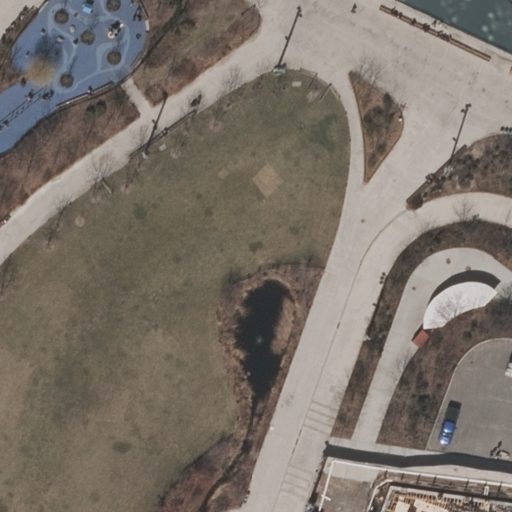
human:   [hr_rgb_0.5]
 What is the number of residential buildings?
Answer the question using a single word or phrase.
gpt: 1

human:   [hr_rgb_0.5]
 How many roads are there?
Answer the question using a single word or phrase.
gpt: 4

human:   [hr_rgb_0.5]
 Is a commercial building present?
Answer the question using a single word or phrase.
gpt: no

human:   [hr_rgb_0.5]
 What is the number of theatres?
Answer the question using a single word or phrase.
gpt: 1

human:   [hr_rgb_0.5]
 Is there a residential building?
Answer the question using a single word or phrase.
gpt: yes

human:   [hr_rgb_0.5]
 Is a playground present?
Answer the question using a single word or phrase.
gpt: yes

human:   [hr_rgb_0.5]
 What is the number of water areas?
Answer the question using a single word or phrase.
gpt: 1

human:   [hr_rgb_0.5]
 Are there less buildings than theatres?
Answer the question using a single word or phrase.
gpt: no

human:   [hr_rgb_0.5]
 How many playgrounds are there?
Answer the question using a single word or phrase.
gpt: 1

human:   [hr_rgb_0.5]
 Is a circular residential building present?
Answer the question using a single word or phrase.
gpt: no

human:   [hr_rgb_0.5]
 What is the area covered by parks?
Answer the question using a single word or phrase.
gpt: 43m2

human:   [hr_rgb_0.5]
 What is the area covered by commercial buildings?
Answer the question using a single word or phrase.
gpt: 0m2

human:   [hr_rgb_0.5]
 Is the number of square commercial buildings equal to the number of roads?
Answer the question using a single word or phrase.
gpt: no

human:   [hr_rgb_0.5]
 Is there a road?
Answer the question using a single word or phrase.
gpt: yes

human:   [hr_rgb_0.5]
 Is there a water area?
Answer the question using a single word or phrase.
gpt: yes

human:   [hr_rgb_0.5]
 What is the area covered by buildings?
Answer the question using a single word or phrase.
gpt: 3m2

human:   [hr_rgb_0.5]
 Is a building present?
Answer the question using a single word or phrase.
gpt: yes

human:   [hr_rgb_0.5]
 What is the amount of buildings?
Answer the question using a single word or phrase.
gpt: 1

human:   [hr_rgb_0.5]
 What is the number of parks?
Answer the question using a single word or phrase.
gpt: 1

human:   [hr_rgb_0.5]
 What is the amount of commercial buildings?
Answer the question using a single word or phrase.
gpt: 0

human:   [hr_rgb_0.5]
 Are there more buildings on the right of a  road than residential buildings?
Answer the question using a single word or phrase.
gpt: no

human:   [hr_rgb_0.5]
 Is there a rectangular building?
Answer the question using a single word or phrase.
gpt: yes

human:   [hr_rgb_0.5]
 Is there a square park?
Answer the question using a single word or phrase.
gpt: no

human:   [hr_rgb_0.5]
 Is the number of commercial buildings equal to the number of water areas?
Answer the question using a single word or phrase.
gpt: no

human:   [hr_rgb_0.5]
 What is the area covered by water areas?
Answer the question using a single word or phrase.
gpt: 122m2

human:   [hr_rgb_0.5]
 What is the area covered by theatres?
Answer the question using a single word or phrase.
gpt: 331m2

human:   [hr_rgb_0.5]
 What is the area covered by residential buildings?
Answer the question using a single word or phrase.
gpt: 3m2

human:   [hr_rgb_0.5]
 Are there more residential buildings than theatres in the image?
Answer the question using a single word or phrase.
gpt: no

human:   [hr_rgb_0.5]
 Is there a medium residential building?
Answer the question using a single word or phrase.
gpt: no

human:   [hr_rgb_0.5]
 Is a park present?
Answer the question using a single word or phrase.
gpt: yes

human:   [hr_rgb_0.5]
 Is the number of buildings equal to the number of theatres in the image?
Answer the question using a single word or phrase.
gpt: yes

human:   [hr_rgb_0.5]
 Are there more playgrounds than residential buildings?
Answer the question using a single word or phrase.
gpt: no

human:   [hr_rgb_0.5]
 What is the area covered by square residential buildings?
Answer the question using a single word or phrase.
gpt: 0m2

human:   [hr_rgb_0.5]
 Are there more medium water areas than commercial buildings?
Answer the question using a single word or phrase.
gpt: yes

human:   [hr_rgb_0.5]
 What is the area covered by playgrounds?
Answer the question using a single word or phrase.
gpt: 55m2

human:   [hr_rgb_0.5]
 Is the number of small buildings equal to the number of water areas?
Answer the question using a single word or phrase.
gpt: yes

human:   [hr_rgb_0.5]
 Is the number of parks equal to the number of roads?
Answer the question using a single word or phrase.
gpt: no

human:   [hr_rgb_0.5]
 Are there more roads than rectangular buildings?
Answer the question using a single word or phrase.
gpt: yes

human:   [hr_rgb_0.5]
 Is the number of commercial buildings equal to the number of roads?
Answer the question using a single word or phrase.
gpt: no

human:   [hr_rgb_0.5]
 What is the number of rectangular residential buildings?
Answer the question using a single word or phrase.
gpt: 1

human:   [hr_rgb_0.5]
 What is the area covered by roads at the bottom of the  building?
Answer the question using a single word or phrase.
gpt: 0m2

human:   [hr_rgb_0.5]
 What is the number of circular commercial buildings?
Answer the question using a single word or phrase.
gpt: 0

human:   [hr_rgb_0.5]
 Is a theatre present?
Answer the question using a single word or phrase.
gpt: yes

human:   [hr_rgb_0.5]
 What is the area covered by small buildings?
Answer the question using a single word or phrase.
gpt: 3m2

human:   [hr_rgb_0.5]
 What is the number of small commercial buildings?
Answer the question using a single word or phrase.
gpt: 0

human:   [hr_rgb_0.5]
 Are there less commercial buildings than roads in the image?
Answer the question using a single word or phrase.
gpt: yes

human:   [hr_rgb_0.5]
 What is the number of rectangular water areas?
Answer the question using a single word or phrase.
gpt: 1

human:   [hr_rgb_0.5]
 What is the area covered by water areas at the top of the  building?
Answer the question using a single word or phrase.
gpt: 122m2

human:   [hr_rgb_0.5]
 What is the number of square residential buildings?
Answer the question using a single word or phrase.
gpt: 0

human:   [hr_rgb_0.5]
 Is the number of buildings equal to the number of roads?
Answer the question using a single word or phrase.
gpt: no

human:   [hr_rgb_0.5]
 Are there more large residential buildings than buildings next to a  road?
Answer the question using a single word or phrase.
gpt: no

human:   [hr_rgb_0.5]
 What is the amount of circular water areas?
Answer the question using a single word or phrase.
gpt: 0

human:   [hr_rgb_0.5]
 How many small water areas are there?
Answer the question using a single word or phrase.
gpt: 0

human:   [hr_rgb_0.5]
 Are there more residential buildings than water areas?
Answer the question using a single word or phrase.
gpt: no

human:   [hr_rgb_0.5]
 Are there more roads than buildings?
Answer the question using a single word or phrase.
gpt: yes

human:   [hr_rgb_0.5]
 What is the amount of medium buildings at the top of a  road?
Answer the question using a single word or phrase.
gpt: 0

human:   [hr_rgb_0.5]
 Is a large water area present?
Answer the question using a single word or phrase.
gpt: no

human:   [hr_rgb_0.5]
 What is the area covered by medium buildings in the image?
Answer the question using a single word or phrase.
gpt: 0m2

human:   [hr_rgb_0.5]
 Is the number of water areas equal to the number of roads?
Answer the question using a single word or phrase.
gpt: no

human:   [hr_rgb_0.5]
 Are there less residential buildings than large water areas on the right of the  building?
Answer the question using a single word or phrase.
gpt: no

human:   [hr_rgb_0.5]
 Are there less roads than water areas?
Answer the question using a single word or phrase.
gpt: no

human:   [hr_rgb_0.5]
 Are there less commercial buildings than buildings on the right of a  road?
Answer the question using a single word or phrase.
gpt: yes

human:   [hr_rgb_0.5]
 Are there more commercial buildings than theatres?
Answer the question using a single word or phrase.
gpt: no

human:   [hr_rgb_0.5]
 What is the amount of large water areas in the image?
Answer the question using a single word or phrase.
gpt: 0